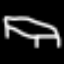
Label: bed